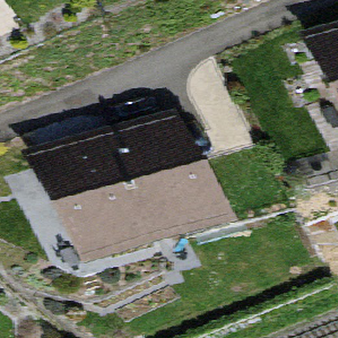
Label: other